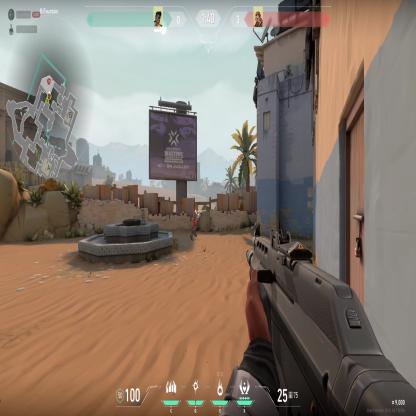
Label: enemy